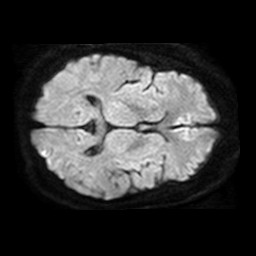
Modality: TRACE
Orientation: axial
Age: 67
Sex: female
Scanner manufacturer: philips
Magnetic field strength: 1.5 T
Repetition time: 4.553 s
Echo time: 0.07843 s